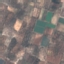
Label: PermanentCrop